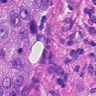
Metastatic tissue present: yes